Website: crate-barrel
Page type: customer-info-address
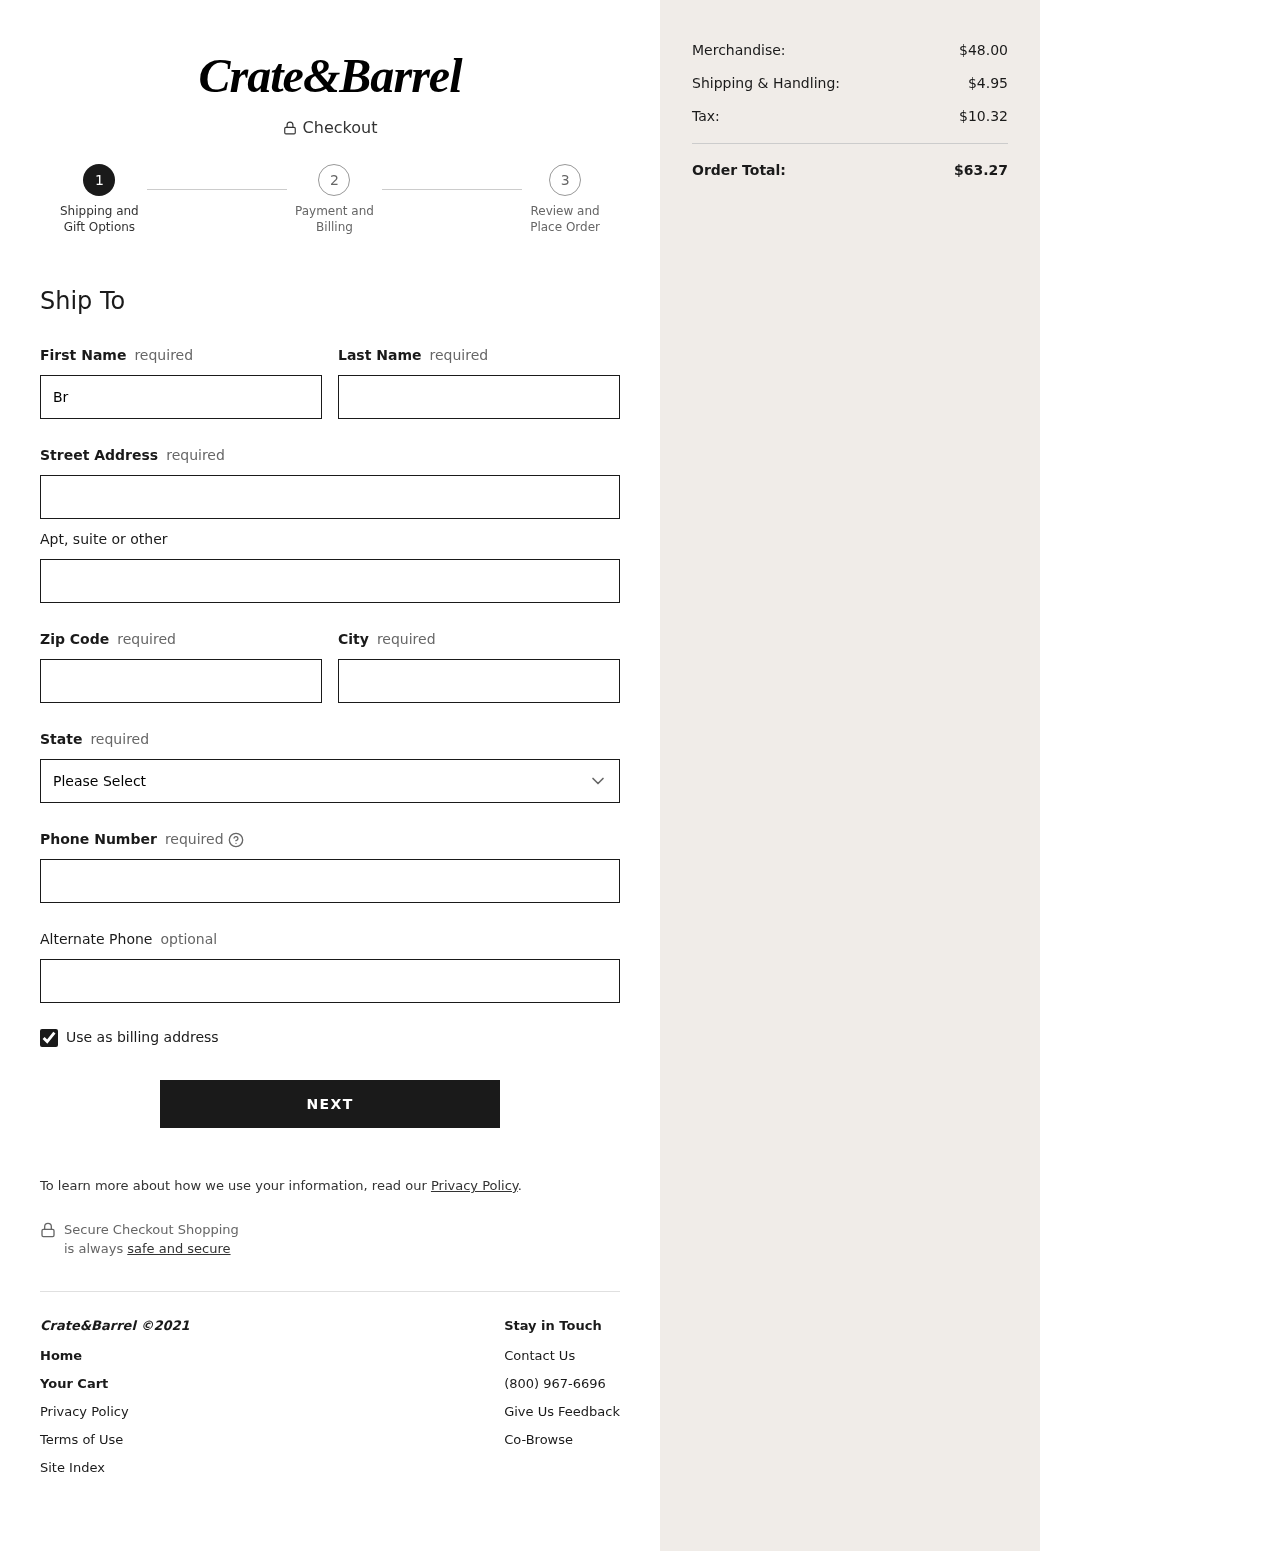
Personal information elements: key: PII_STATE
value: South Carolina
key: PII_FIRSTNAME
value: Brian
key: PII_LASTNAME
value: Tran
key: PII_STREET
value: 3596 Timothy Village Apt. 049
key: PII_POSTCODE
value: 08585
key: PII_CITY
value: Lake Ruthberg
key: PII_PHONE
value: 8635473939
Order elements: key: ORDER_SUBTOTAL
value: $48.00
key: ORDER_SHIPPING_COST
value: $4.95
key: ORDER_TAX
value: $10.32
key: ORDER_TOTAL
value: $63.27